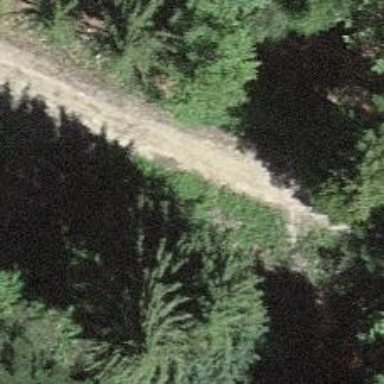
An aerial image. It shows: Cobblestone track with grade 3 tracktype.